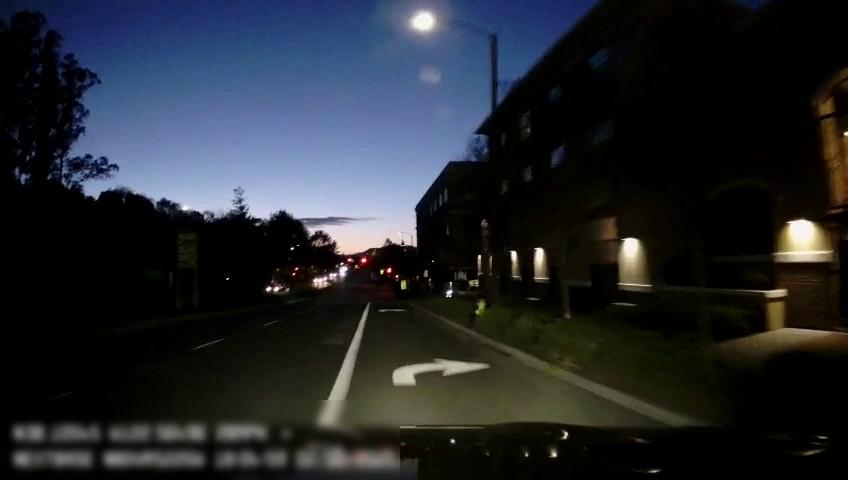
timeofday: Dusk/Dawn/Twilight
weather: Other
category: Drivable Space
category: Drivable Space
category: Vehicles | Car
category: Vehicles | SUV
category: Lanes | Alternate Lane
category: Lanes | Alternate Lane